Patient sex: M
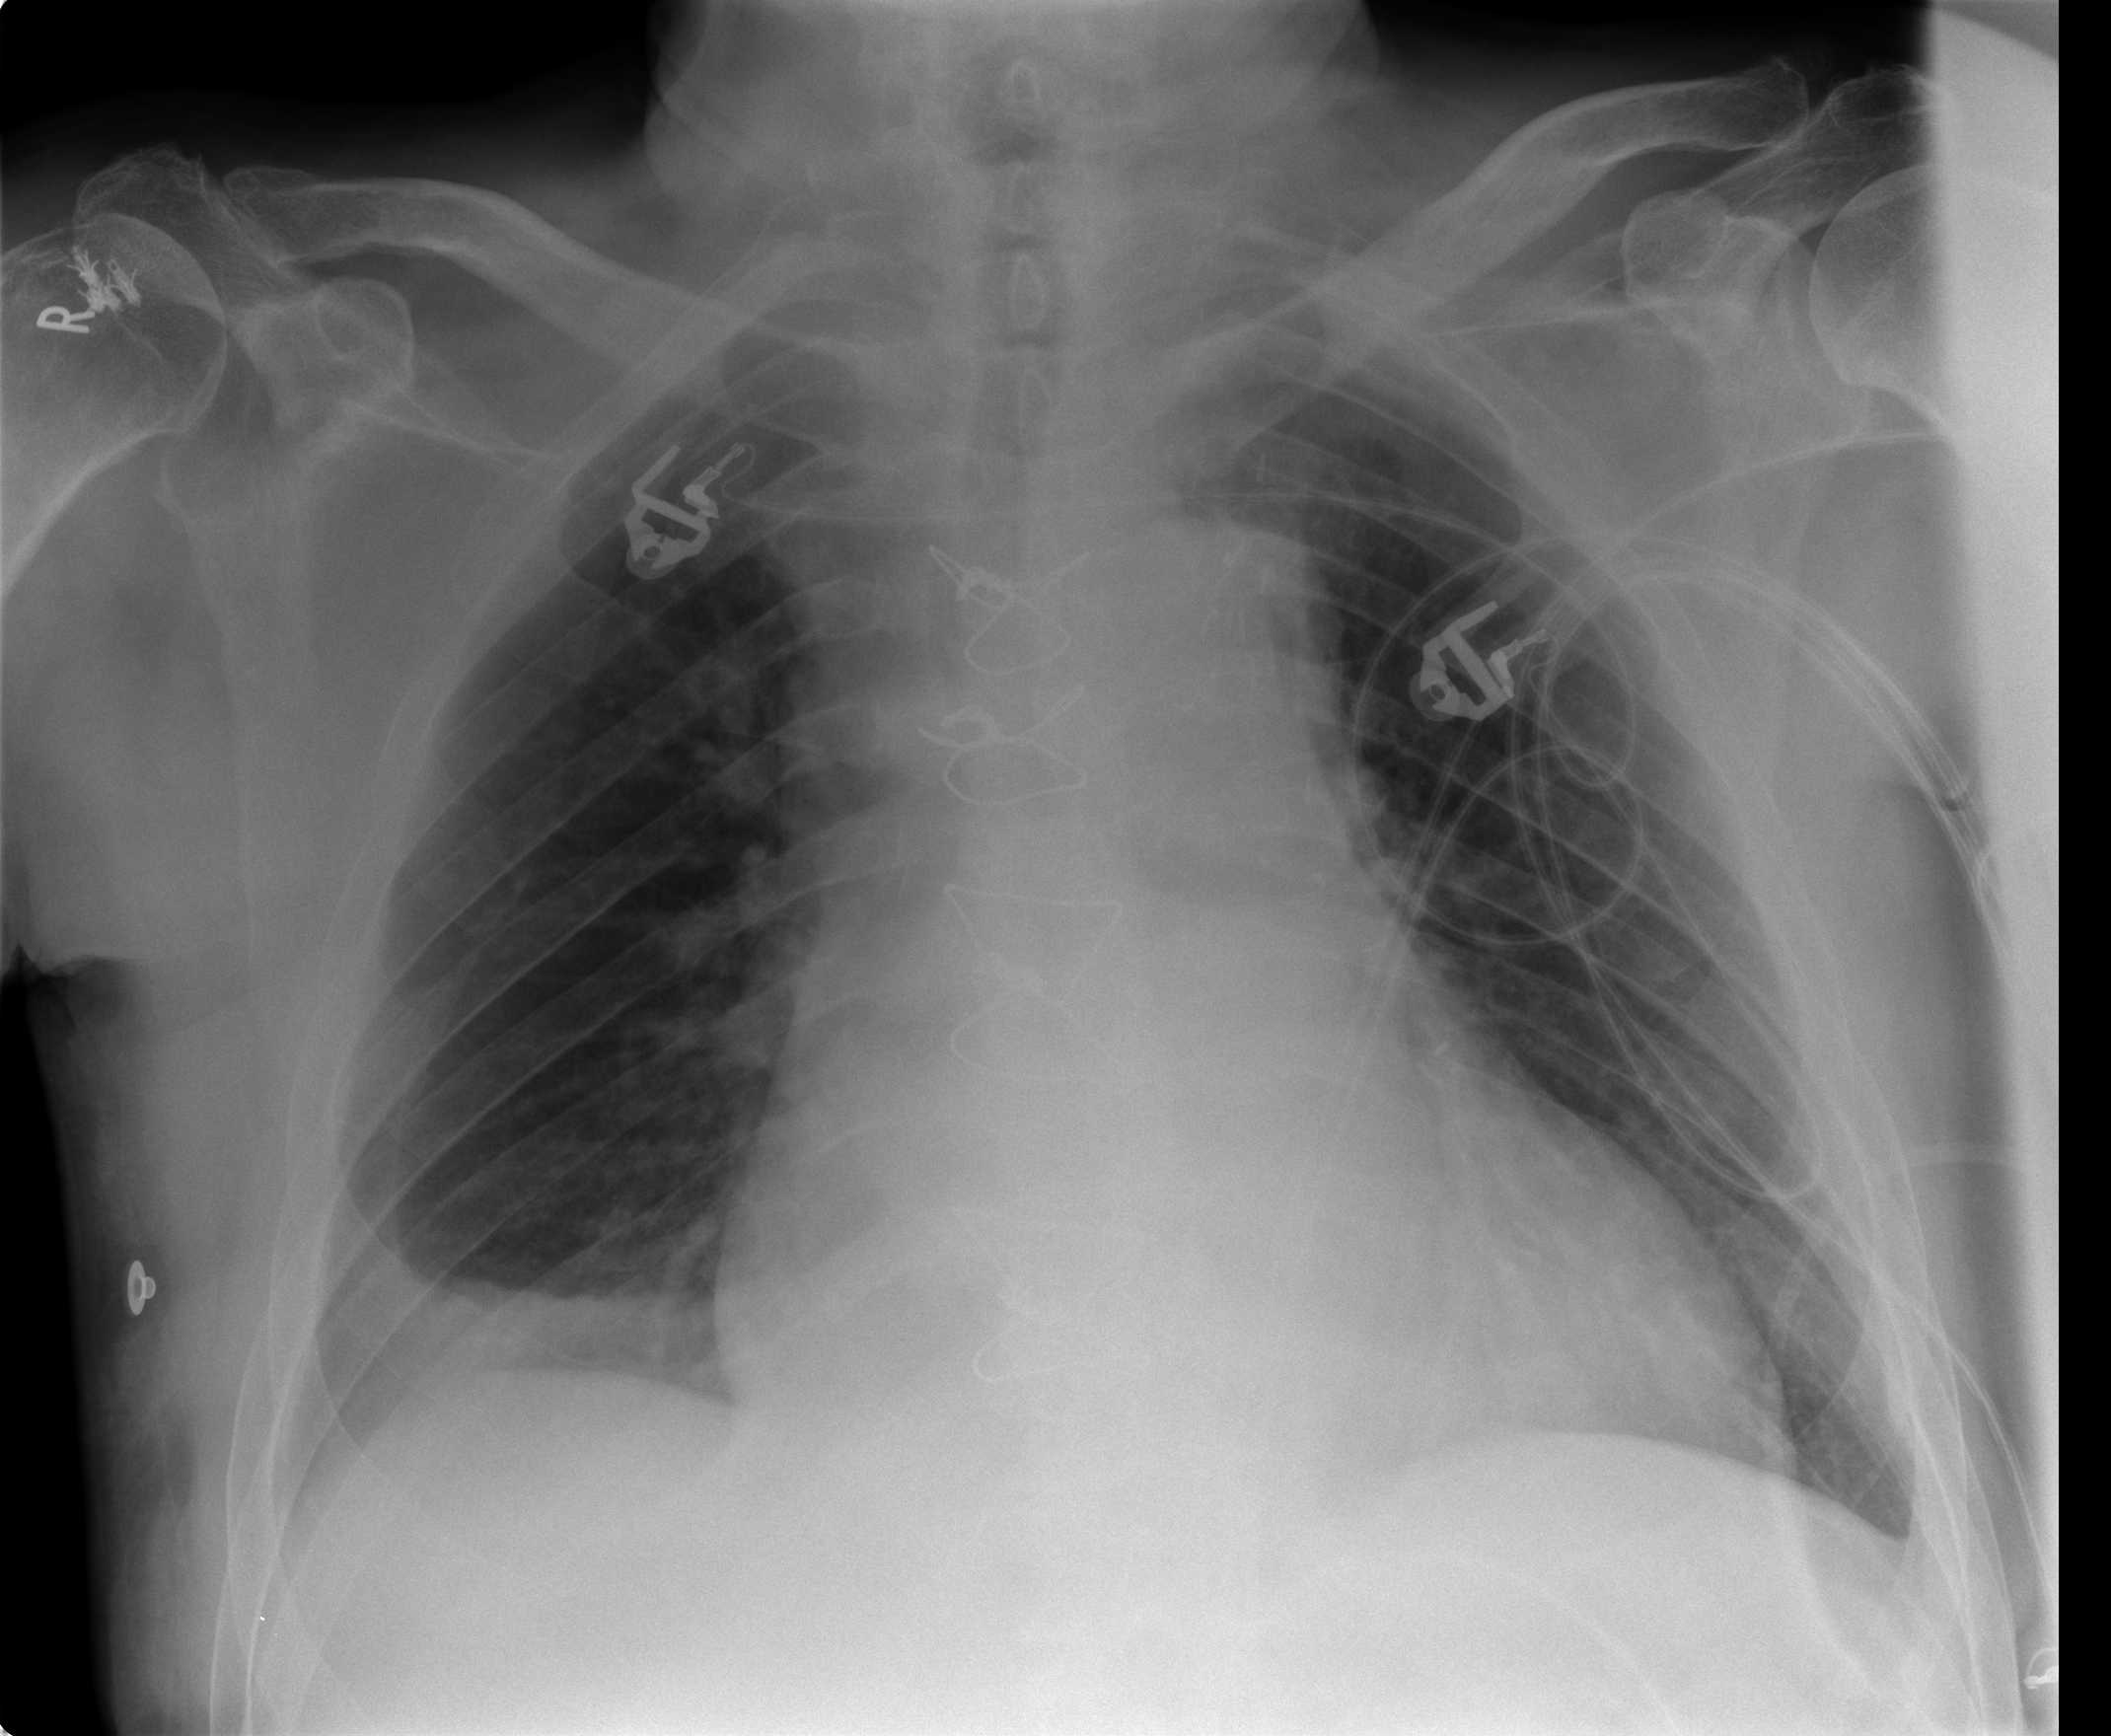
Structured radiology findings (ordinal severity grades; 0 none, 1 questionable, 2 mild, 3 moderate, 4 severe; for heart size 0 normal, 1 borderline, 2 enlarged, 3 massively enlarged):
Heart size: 3
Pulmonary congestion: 0
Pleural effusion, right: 0
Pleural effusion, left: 0
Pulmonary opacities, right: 0
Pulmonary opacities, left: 0
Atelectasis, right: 2
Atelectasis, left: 2